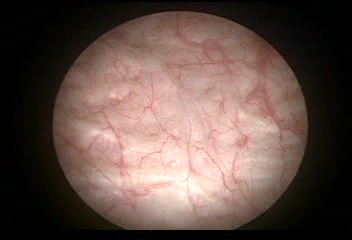
Modality: WLC
Class: Normal mucosa
Bladder cancer association: No